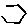
Label: hexagon